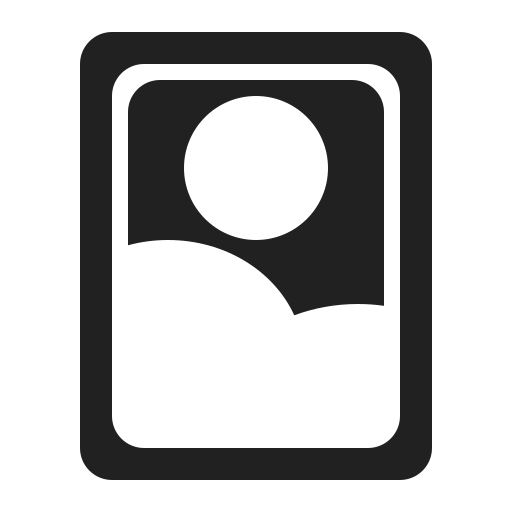
flower playing cards high contrast